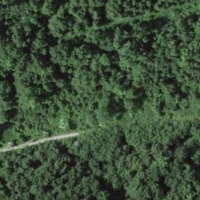
EUNIS habitat code: 44
Species observed at this site:
Tussilago farfara